Question: I'm working on a problem right now and am having a bit of trouble.
Here's the question:

I've gotten to a point in the program where I can generate all possible rows for a given length and can calculate the number of other rows that align with each other. I can calculate base cases fairly quick, but my program is very naive and calculates walls recursively, with each of the possible rows as bases of a wall and which builds walls recursively on each possible leaf combination. As you can imaging, this isn't very efficient, and for anything above height 6 my program takes a very, very long time.
I've seen this problem on the forum from an earlier, but my question wasn't really answered and I couldn't reply to it. Help/ideas is/are greatly appreciated.
Oh, and I'm writing the program in c++.
EDIT: I'm having a lot of trouble, could someone look at my code and suggest improvements?
EDIT2: Ok, I have an answer now, I get 806844323190414 possible walls for a 48x10 inch wall. If anyone wants, I can post post my methodology/code, or just general advice.
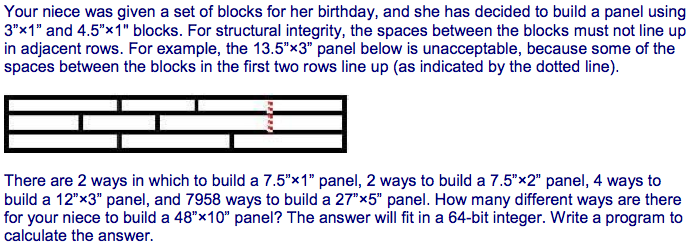
Answer: Observe that when you have built rows, it's only the topmost ( th) row that restricts what the next row may look like. Consider the question "when I have built rows and the topmost row looks like , in how many ways can I build the remaining wall?" This can be solved by asking the same question for all compatible ways of making the th row and summing the results. The answer to the entire problem is the sum of the answers to the questions "When I have built 1 row and the topmost row looks like ", for all possible ways of building the first row. This problem can be solved using <URL>.